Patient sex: M
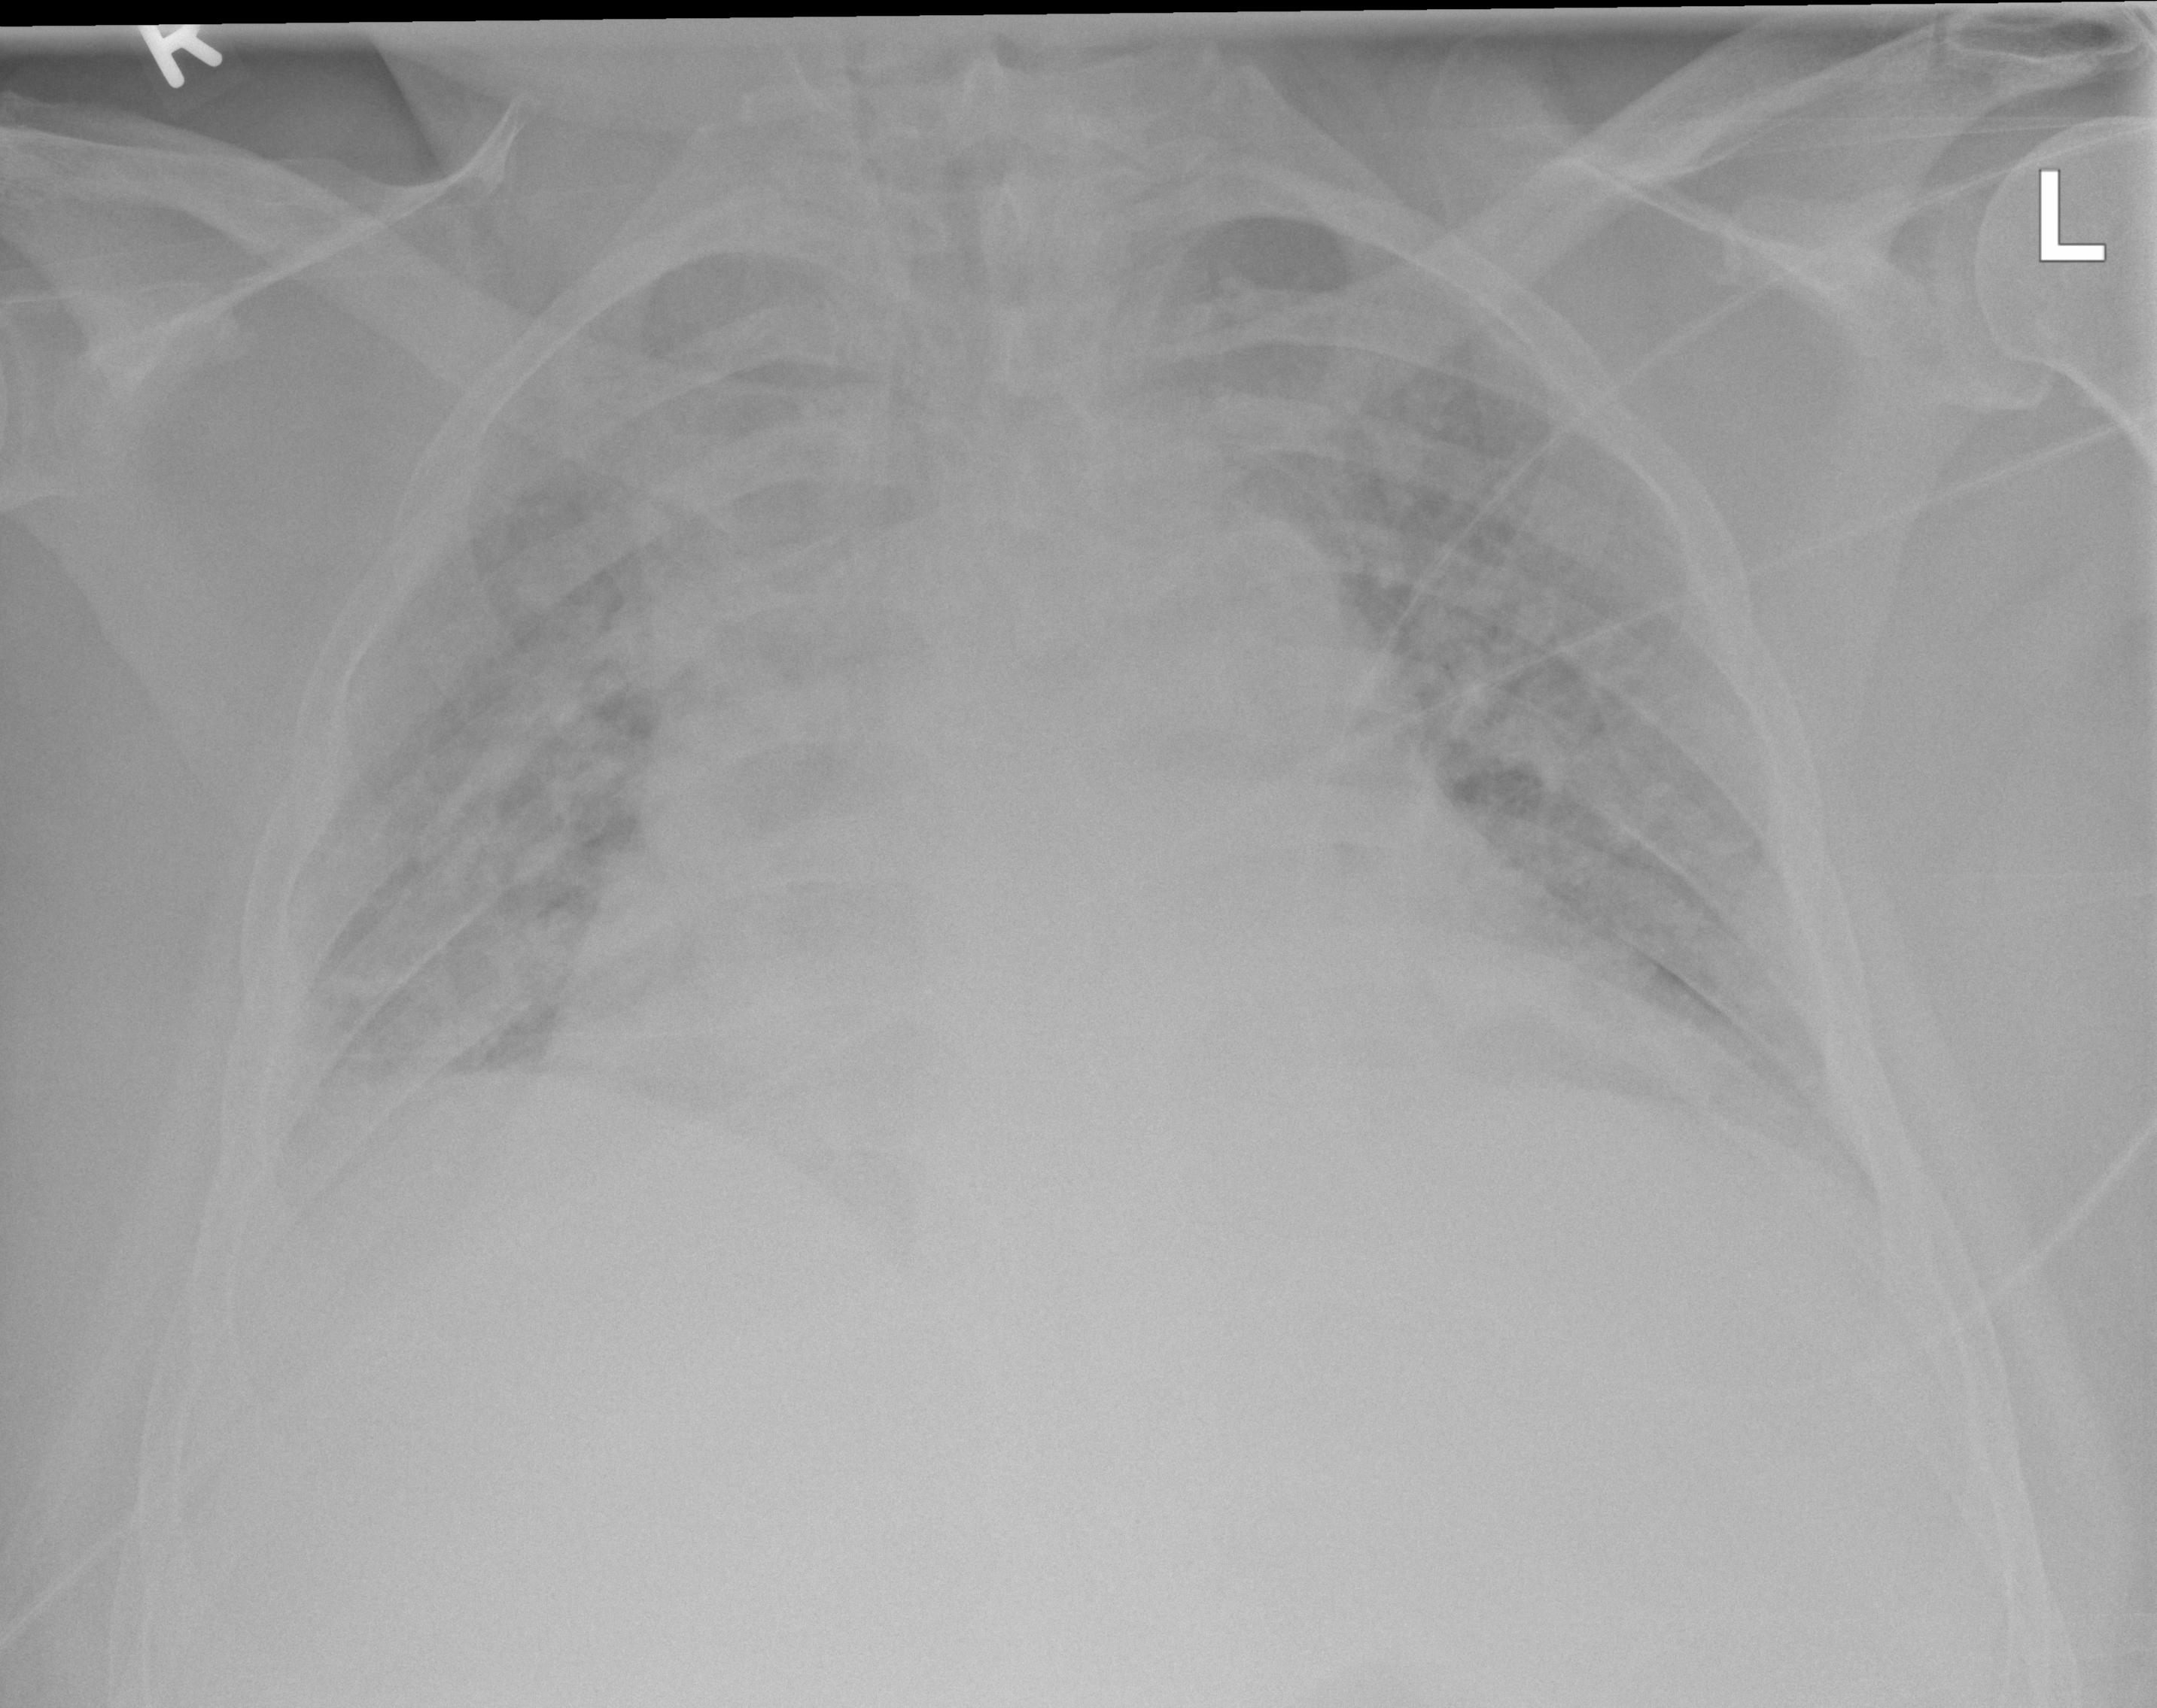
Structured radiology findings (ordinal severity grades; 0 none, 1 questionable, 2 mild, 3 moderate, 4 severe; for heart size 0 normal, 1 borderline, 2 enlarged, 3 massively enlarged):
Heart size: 2
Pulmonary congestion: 2
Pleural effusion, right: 2
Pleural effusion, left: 2
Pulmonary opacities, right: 2
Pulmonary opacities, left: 2
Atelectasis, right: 2
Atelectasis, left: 2